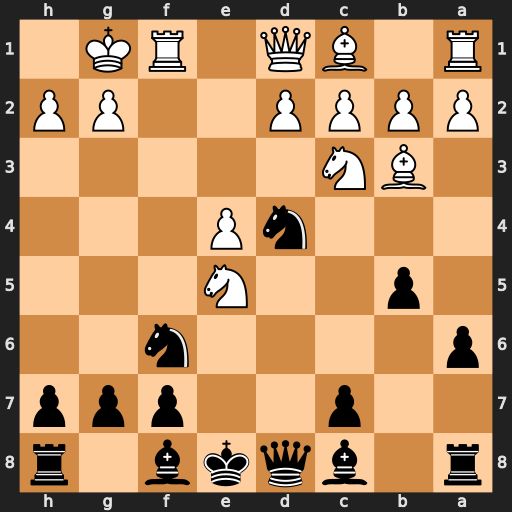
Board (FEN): r1bqkb1r/2p2ppp/p4n2/1p2N3/3nP3/1BN5/PPPP2PP/R1BQ1RK1
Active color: b
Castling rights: kq
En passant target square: -
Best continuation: Nxb3 axb3 Qd4+ Kh1 Qxe5